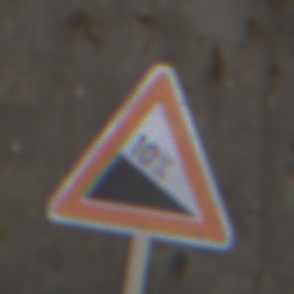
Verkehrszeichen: Gefaelle10
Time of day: MorningAfternoon
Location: Outdoor (Suburban)
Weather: PartlyCloudy
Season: NotSpecified
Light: Natural